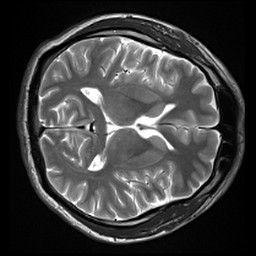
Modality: inplaneT2
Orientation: axial
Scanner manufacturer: siemens
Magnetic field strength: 3 T
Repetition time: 7.02 s
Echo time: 0.069 s